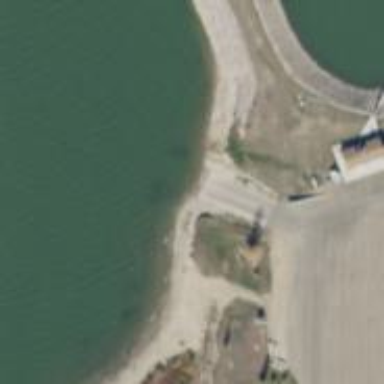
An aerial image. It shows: Man-made pier.